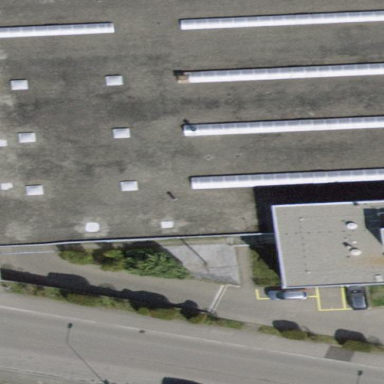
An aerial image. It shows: Commercial building.